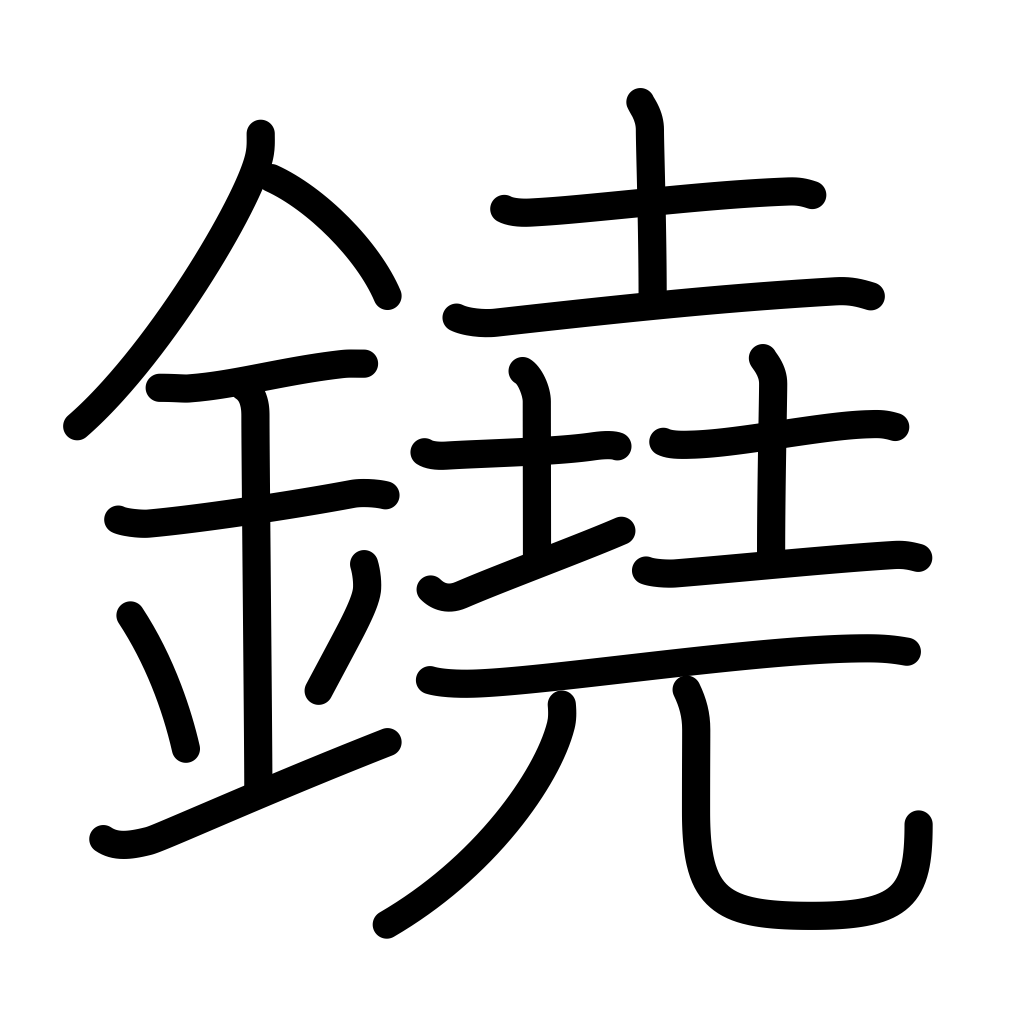
Meaning: gong